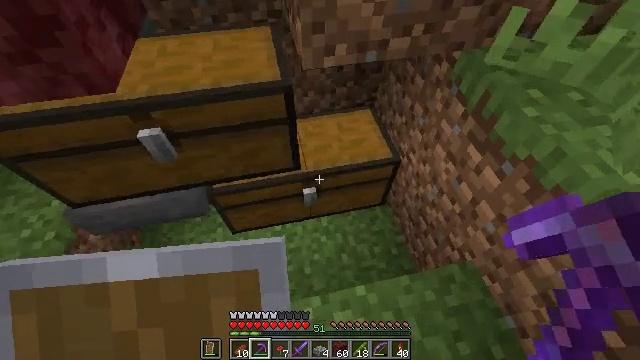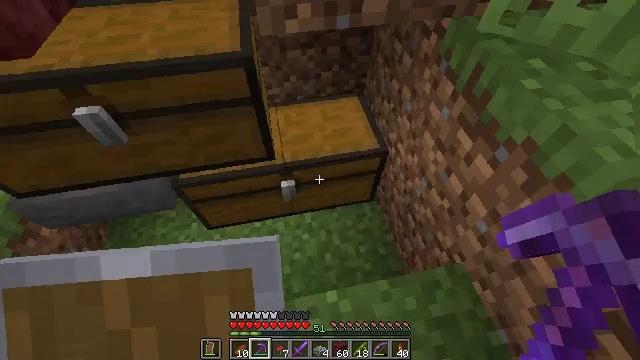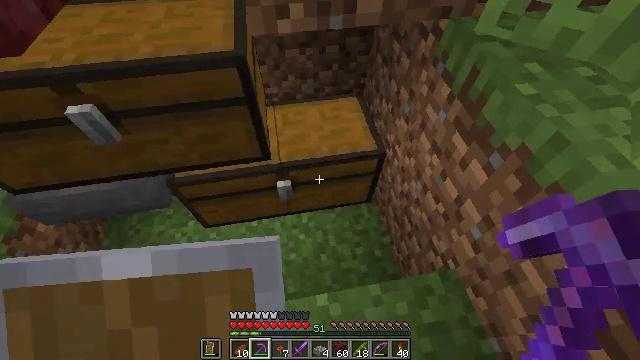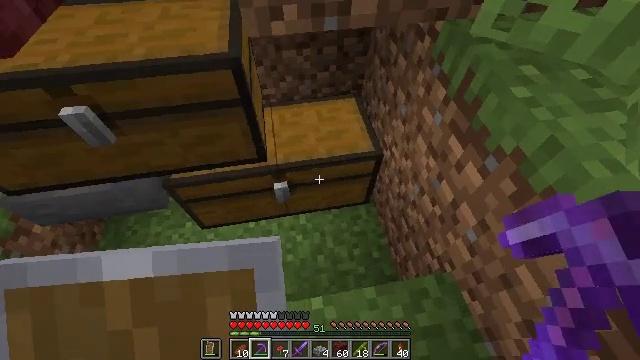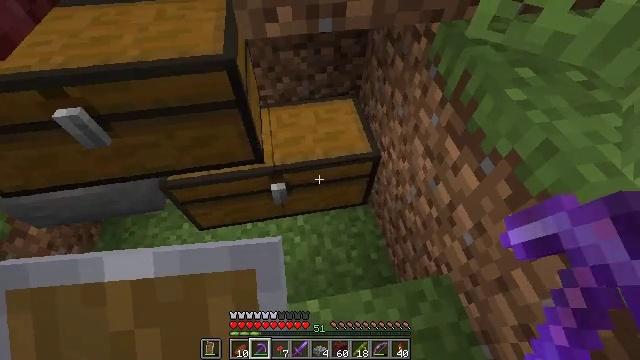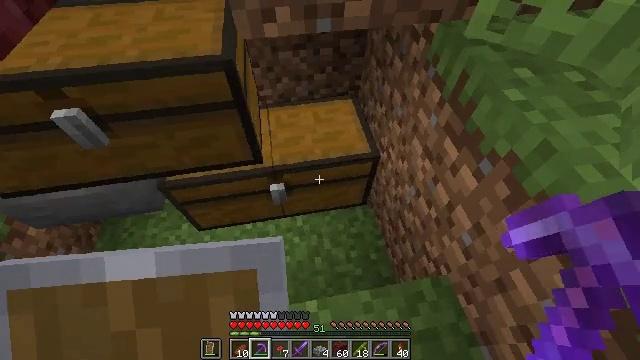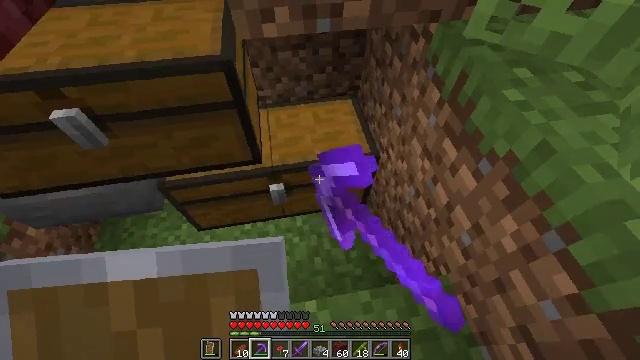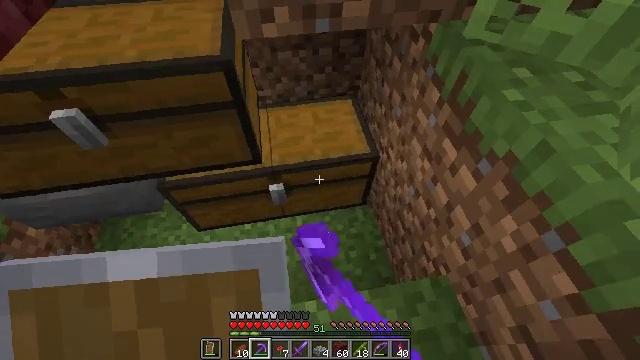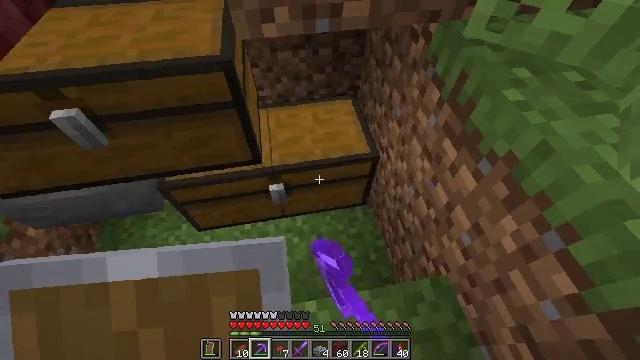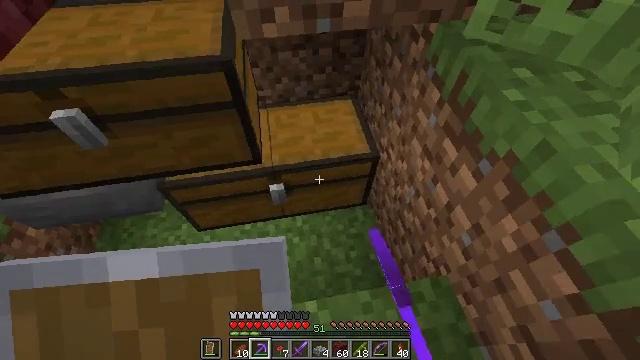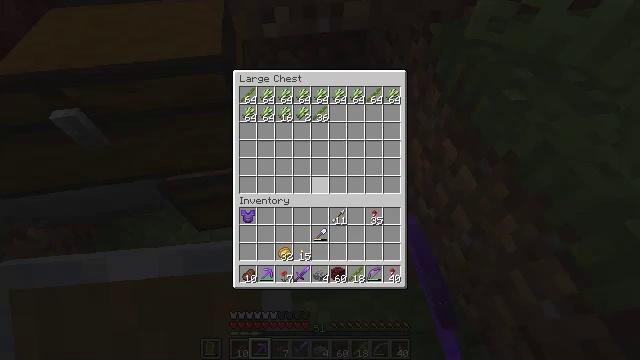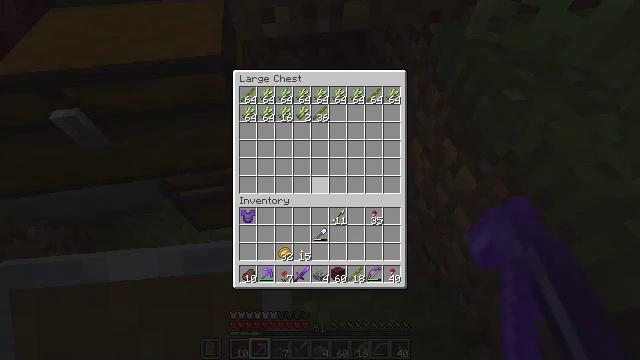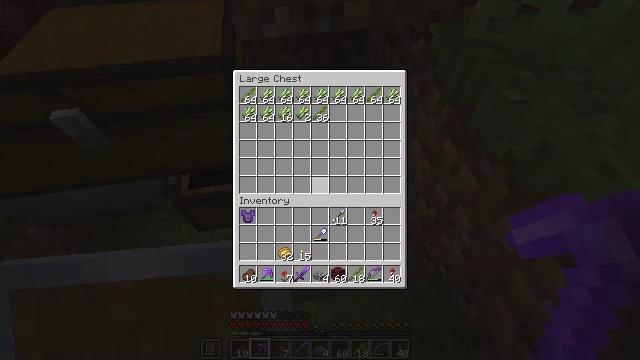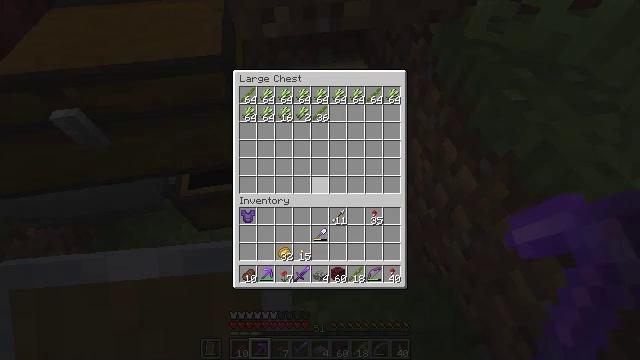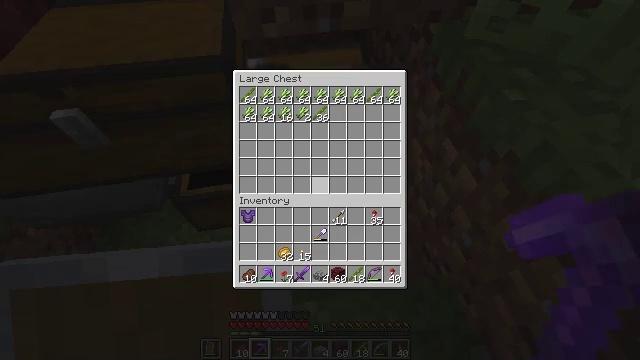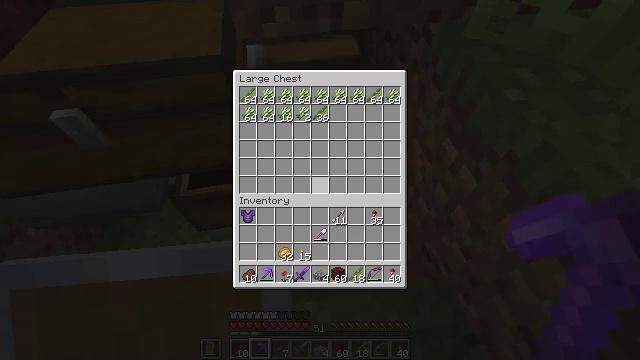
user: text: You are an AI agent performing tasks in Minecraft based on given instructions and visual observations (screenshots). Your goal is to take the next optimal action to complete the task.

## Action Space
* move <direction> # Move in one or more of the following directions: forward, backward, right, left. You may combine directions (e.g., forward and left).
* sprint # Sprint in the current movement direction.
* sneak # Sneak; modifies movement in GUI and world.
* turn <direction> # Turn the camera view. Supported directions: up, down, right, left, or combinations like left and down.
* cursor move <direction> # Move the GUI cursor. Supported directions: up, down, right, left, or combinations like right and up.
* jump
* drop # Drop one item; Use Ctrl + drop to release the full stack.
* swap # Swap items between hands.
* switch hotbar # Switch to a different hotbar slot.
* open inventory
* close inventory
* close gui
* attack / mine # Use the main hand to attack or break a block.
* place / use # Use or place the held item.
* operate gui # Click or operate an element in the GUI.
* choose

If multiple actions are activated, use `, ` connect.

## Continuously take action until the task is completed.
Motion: motion action
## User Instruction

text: Obtain gold nugget by crafting gold ingot.
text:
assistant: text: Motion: no_op
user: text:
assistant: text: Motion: turn left
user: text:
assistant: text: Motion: no_op
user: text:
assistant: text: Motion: no_op
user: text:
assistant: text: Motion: use / place
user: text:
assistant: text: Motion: use / place
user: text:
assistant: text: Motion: use / place
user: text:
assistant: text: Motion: use / place
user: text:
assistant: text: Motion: no_op
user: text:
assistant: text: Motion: open gui
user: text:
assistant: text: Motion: no_op
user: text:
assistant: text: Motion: no_op
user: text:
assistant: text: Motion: no_op
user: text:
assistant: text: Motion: no_op
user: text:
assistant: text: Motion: no_op
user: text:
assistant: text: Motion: no_op
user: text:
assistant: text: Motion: no_op
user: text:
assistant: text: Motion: no_op
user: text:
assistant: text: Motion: no_op
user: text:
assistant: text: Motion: sneak
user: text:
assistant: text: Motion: sneak
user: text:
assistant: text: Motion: sneak, cursor move down
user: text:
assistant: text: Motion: sneak, cursor move down
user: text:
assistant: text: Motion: sneak, cursor move down
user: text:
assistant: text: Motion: sneak, cursor move down
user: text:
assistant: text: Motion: sneak, cursor move down
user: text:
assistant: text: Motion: sneak, cursor move down
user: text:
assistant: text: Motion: sneak, cursor move down
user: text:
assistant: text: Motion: sneak
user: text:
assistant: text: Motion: sneak, cursor move down